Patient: sex M, age 78
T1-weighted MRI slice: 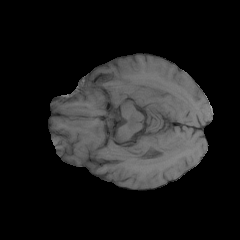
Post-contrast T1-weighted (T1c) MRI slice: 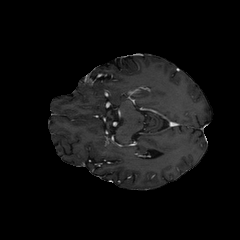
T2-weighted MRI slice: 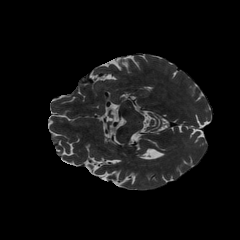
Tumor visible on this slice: no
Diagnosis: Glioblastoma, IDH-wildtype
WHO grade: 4